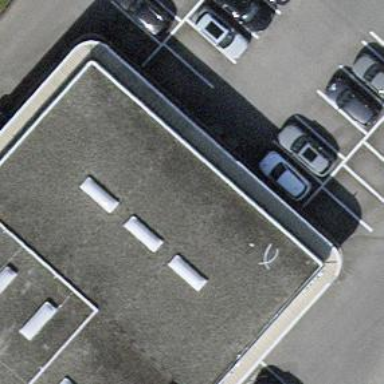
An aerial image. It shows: Parking aisle designated as service road.